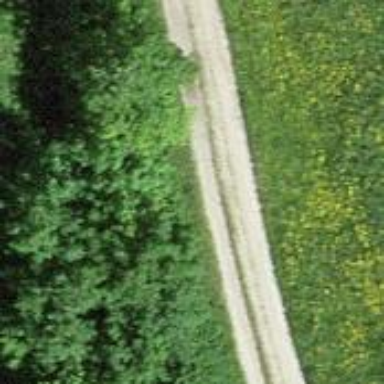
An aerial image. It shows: Gravel track with grade 3 tracktype.